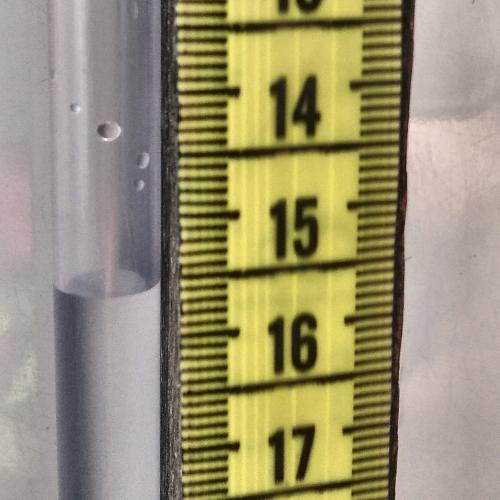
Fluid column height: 15.6 cm